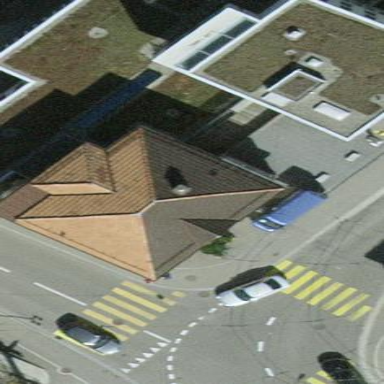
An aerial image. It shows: Office building.